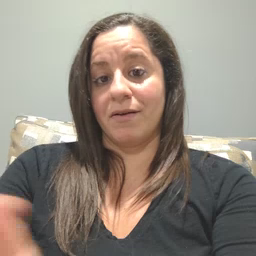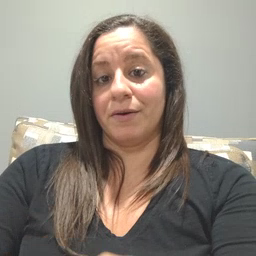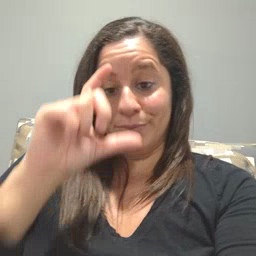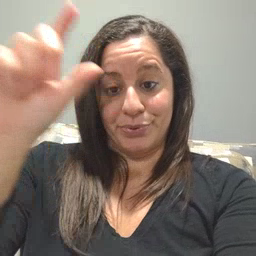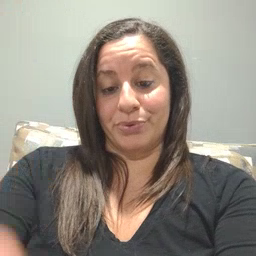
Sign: moon